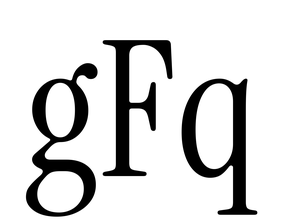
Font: InstrumentSerif-Regular